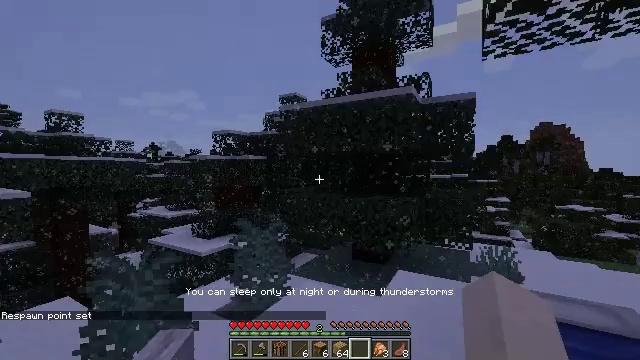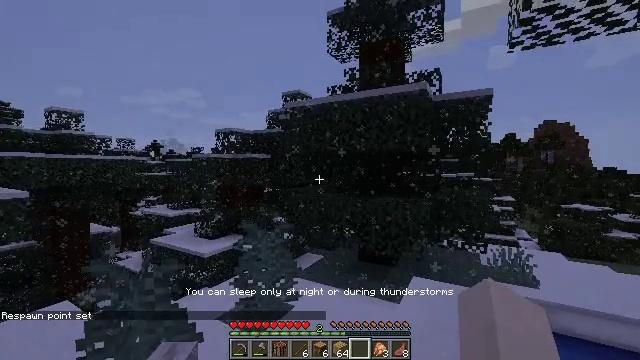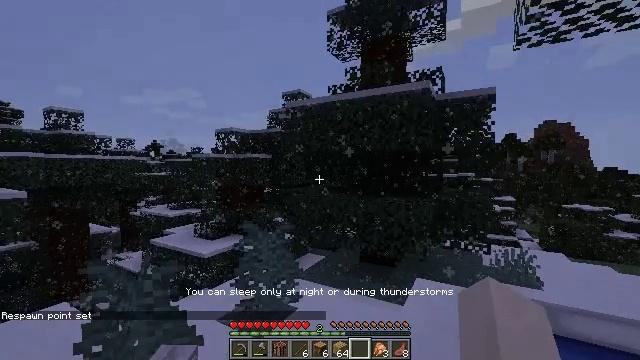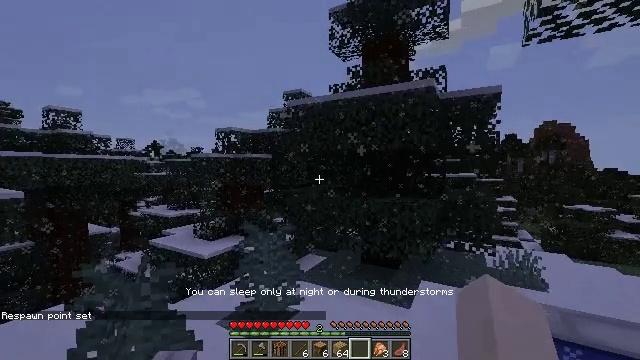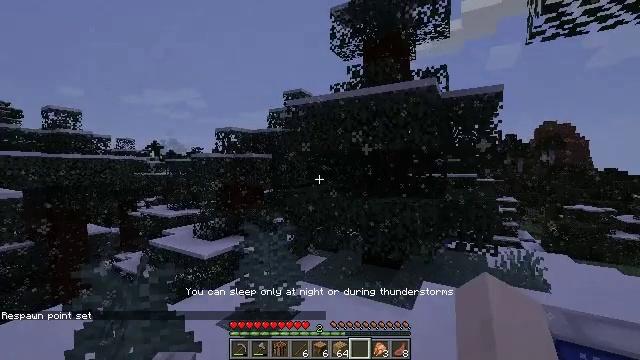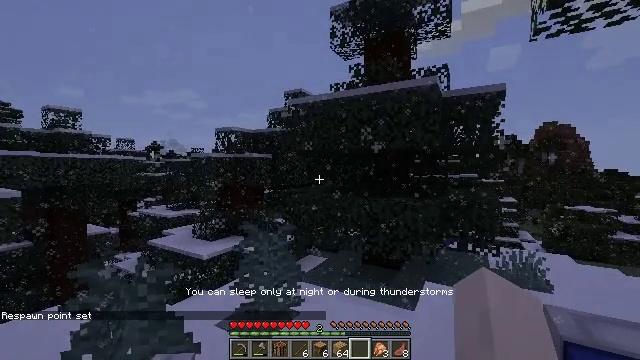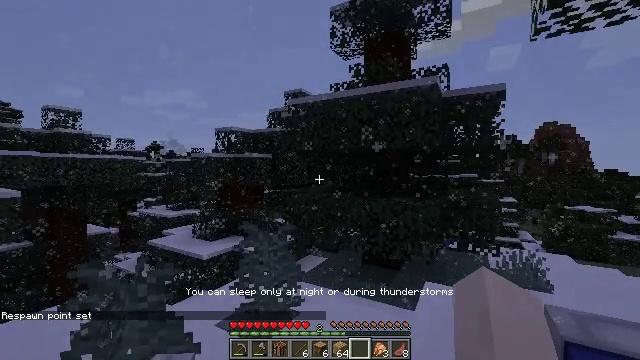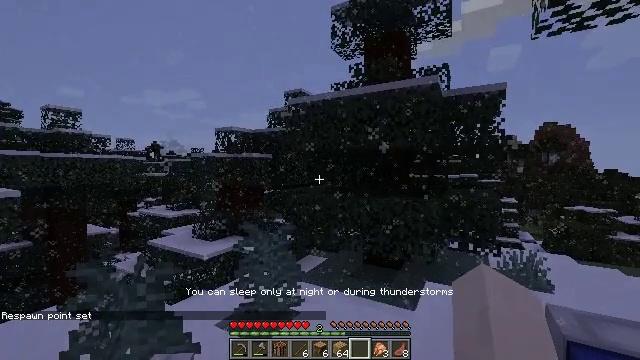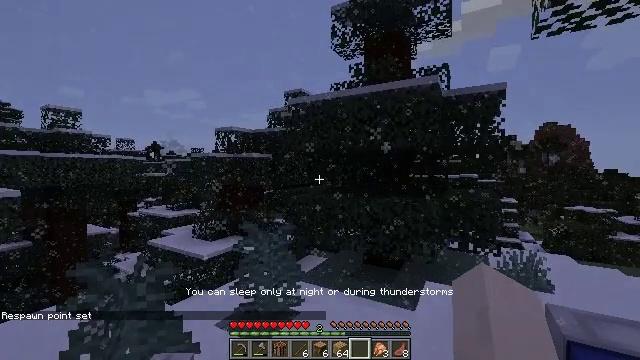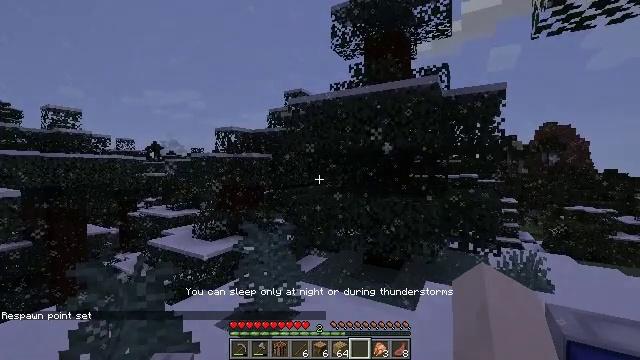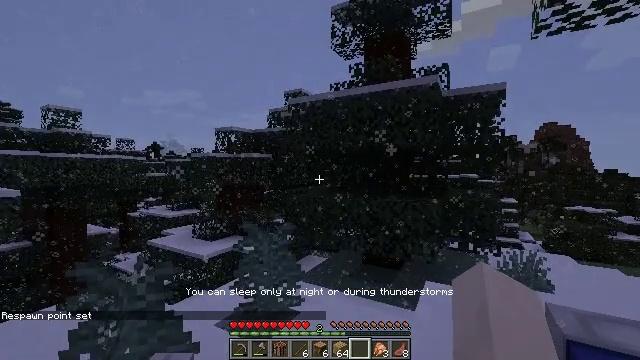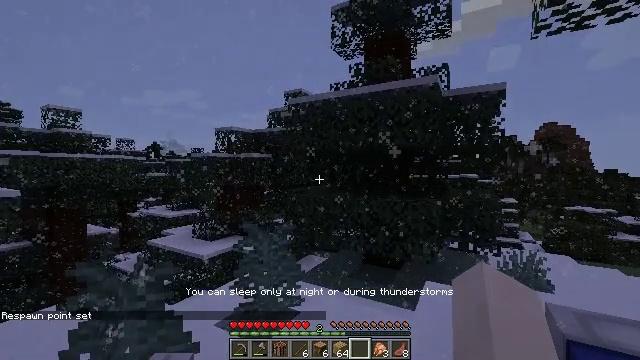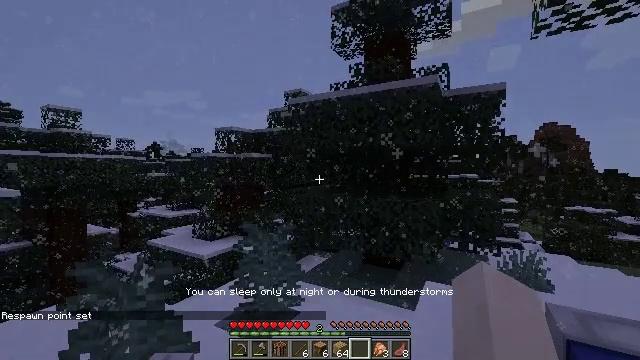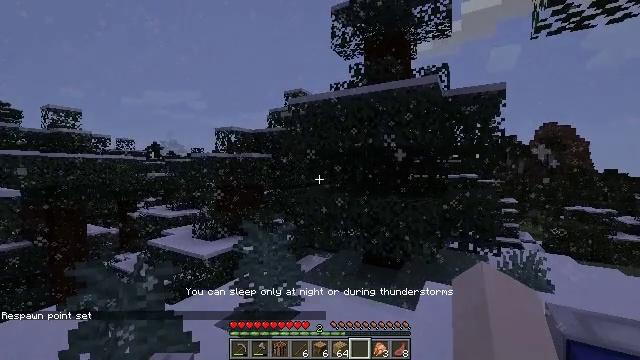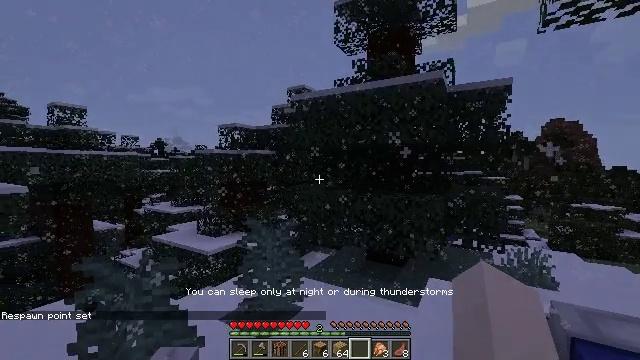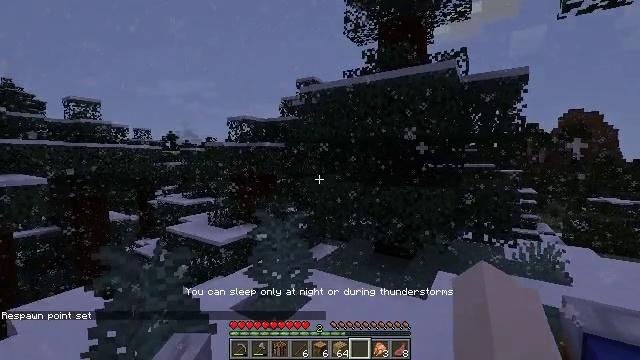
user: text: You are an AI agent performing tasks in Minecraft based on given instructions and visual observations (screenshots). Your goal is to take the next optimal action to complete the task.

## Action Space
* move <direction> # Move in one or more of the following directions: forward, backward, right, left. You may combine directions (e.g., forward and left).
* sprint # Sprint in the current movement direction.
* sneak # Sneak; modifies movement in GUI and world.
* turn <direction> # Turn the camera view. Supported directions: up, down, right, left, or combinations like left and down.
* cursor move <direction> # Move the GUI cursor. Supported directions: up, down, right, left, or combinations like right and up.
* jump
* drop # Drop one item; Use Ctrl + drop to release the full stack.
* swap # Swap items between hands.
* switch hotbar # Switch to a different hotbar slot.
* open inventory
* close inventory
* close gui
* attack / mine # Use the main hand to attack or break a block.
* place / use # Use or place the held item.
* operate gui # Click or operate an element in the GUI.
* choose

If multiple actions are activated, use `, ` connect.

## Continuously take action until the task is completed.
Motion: motion action
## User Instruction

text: Retrieve the blue bed from the ground.
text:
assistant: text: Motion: move forward
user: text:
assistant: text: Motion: no_op
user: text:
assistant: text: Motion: no_op
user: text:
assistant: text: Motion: no_op
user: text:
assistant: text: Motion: no_op
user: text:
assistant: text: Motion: no_op
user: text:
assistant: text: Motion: no_op
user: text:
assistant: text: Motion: no_op
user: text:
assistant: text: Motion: no_op
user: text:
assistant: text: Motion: no_op
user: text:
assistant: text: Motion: no_op
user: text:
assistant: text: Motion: no_op
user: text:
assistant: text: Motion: no_op
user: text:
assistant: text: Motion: no_op
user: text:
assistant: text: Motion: turn left and down
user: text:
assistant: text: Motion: turn left and down
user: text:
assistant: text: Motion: turn left and down
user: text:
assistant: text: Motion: turn left and down
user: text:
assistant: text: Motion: turn left
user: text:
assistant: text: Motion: turn left and up
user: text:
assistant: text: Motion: turn left and up
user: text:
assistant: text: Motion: turn left and up
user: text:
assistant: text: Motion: turn left and up
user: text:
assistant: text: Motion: turn left
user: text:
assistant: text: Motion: turn left
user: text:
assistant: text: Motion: turn left
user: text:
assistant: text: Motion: turn left
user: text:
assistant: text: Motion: turn left
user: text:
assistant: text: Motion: turn left
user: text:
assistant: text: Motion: turn left